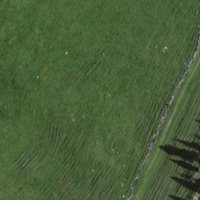
EUNIS habitat code: 23
Species observed at this site:
Geum rivale